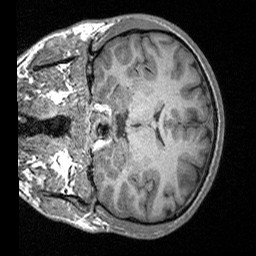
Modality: T1w
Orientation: coronal
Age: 18
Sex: female
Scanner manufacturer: siemens
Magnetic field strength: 3 T
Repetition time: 1.64 s
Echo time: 0.00234 s